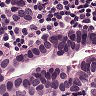
Metastatic tissue present: yes